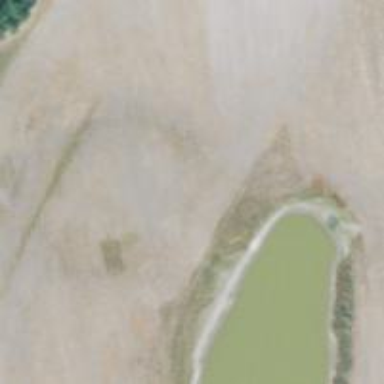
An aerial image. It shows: Pond with natural water.